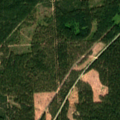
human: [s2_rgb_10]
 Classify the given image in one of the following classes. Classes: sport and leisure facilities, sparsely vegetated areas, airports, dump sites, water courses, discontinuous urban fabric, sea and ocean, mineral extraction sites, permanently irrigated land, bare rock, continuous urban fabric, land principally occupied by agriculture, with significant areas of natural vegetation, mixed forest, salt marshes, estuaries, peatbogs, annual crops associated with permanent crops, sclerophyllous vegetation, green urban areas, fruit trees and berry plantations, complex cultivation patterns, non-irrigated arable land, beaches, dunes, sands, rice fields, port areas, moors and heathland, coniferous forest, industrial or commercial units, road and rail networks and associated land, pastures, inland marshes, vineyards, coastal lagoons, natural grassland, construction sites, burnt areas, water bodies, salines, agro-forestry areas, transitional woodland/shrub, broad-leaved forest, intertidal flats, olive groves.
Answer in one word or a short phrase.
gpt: coniferous forest